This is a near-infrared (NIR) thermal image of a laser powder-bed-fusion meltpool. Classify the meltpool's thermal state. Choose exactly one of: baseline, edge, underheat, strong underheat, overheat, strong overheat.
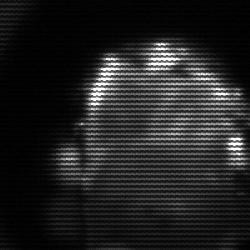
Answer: baseline